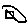
Label: square